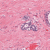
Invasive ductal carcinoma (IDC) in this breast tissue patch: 0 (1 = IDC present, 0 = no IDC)